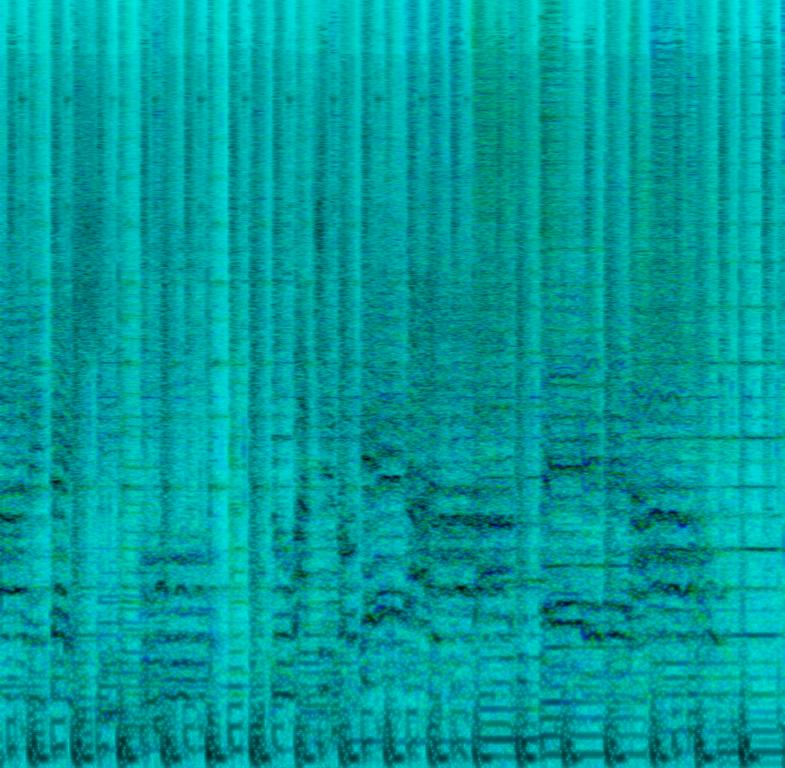
This disco song features male voices singing the main melody in harmony. This is accompanied by programmed percussion playing a simple beat. The bass plays funk style bass notes. A synth plays a string voice in the background with short bursts of chords. After the first line, a guitar strum is played. This song is uptempo and has a happy mood. This song can be played in a celebratory event.